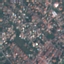
Land use / land cover class: Residential